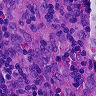
Metastatic tissue present: no